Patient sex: M
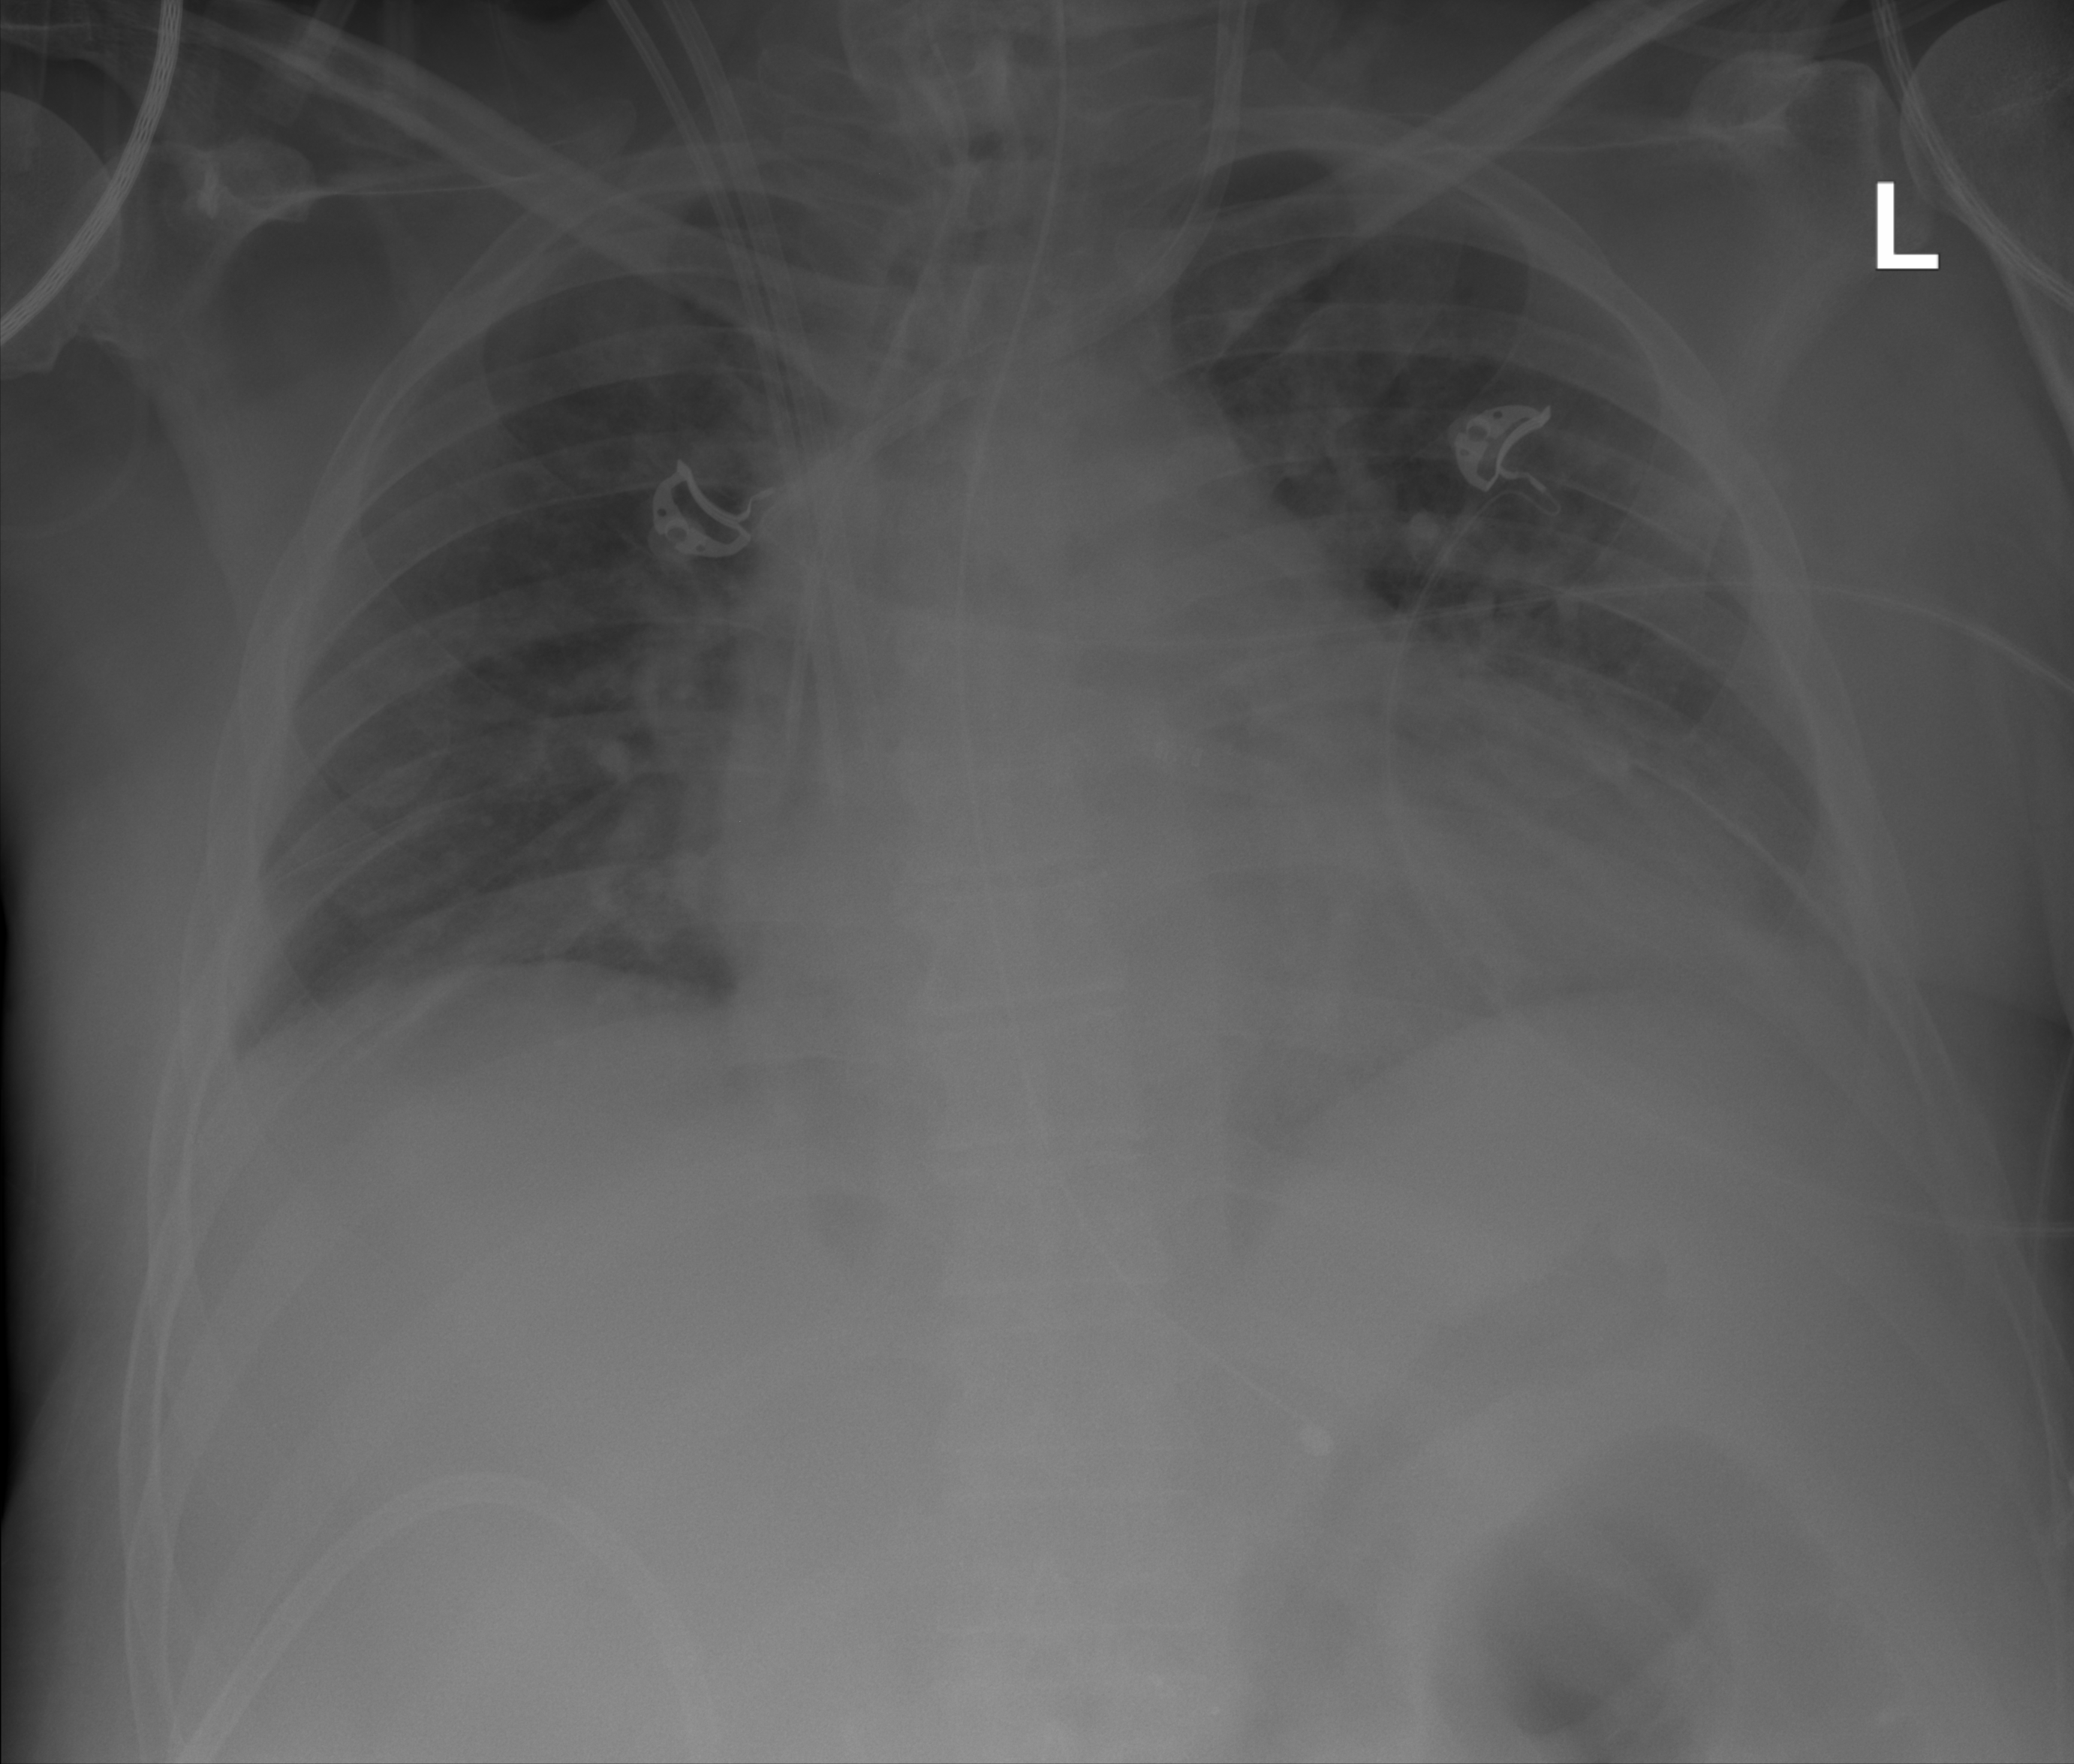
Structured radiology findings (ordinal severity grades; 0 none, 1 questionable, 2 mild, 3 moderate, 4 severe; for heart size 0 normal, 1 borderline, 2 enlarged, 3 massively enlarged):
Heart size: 3
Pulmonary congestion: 0
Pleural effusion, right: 0
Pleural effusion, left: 0
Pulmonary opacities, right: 0
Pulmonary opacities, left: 0
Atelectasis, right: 1
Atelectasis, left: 1